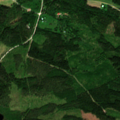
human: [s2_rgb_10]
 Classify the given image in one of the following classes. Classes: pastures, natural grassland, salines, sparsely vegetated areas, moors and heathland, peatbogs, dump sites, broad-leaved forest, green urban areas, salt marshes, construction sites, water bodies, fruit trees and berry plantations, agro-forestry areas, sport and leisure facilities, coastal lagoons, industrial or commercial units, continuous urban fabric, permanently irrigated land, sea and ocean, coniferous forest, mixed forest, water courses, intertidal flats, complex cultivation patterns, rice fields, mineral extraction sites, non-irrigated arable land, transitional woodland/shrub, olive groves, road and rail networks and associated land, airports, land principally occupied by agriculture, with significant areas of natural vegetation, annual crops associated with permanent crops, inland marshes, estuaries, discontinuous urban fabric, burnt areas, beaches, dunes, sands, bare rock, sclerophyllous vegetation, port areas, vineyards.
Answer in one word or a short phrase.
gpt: coniferous forest, mixed forest